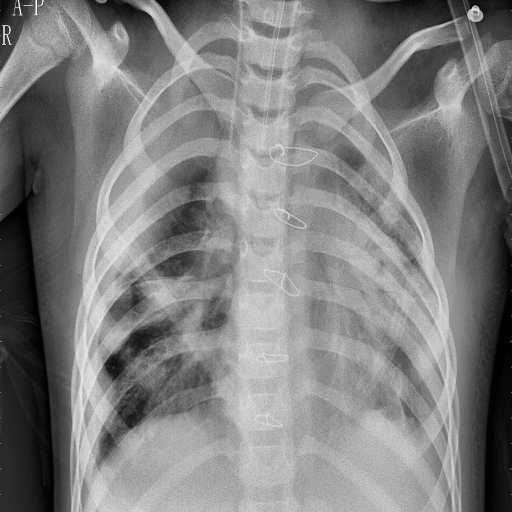
Finding: PNEUMONIA